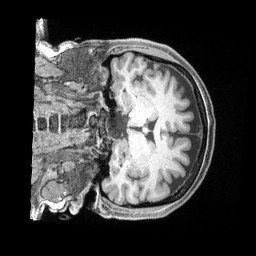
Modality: T1w
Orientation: coronal
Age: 39
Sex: female
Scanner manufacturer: siemens
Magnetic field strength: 3 T
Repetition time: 2 s
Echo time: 0.00211 s